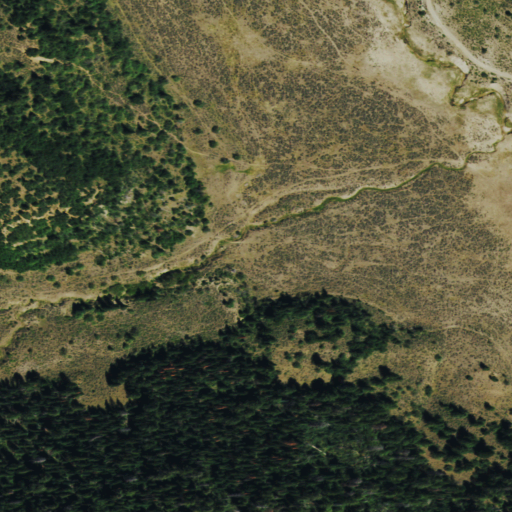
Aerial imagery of valley in Colorado named McKay Canyon containing shrub, evergreen forest, and deciduous forest